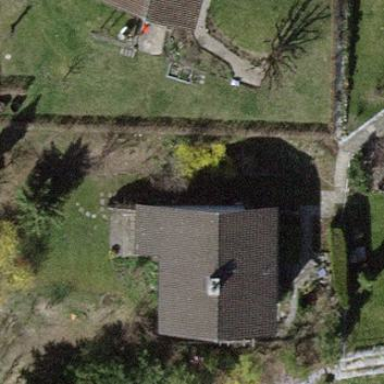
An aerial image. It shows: Detached building.